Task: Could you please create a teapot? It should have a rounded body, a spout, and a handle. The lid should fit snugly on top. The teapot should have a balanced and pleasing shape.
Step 126:
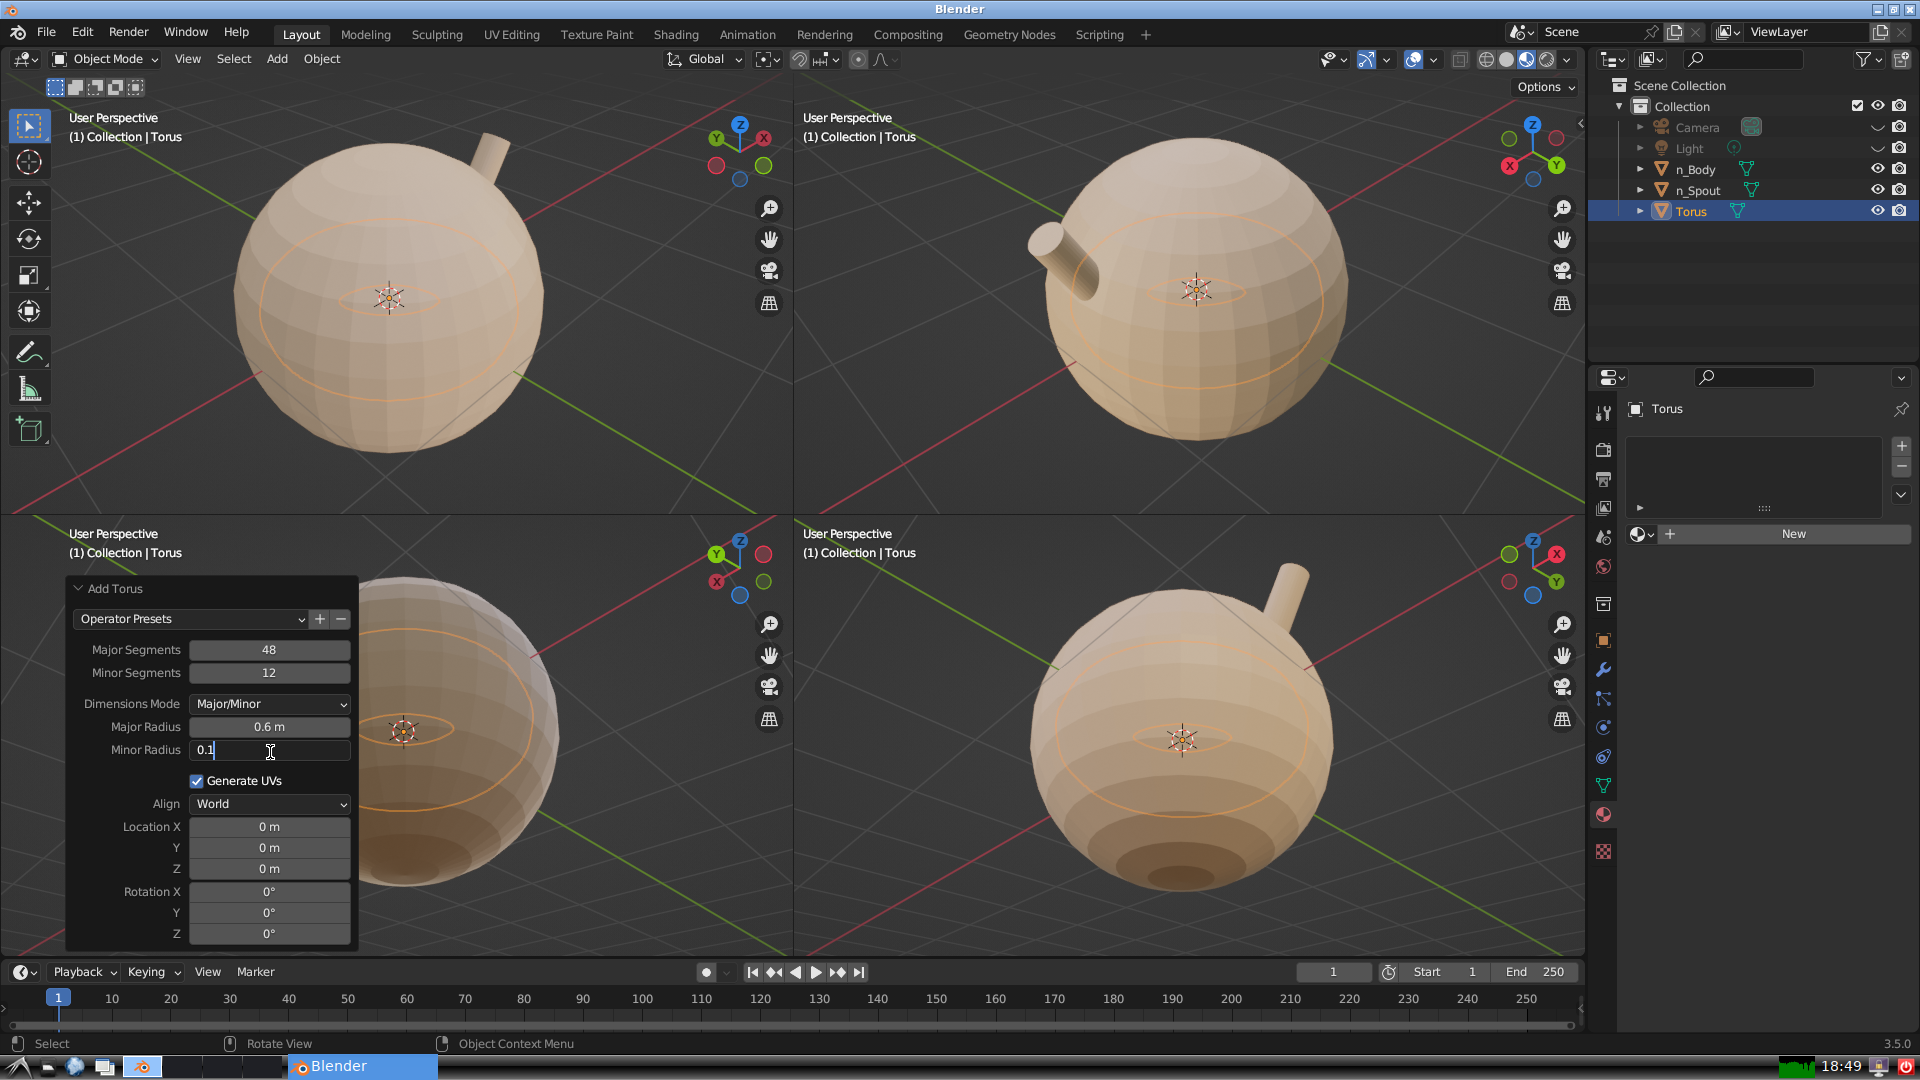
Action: {"key_press": ['Return']}